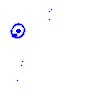
Particle: proton